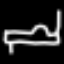
Label: bed